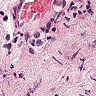
Metastatic tissue present: yes